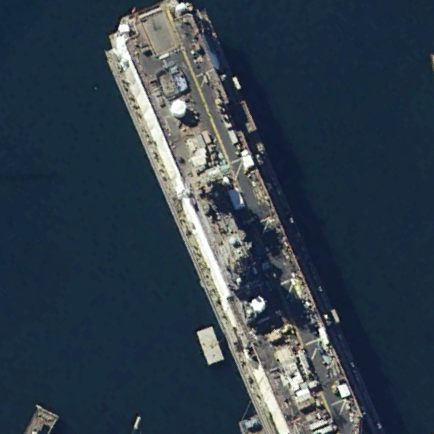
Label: assault